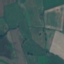
Label: Pasture